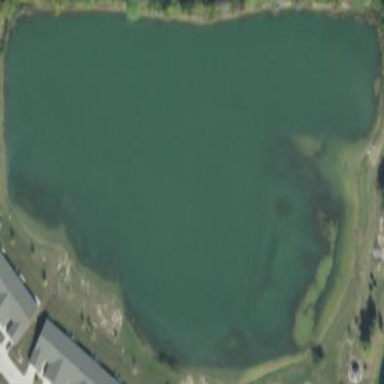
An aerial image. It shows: Peaceful pond surrounded by nature.